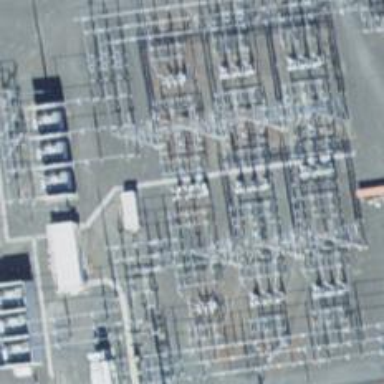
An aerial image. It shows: Switch used for power control.